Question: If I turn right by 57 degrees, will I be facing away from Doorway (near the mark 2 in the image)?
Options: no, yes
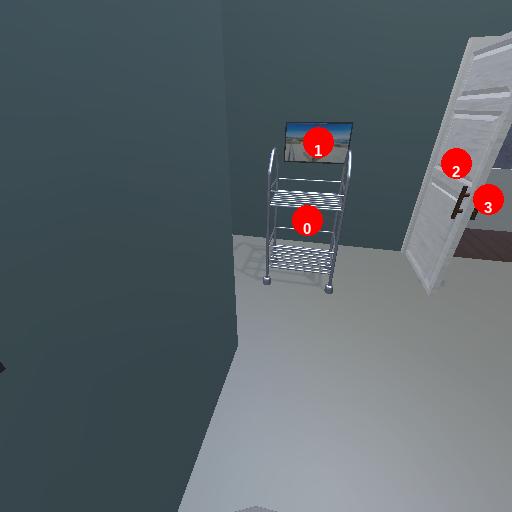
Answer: no